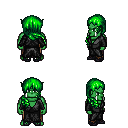
a pixel art fantasy rpg character, male body template, orc, green skin, gray robe, robe skirt, green right-swept hairstyle, ghillies, four views (front, back, left, right), 2x2 character sprite sheet, small pixel art, hard edges, no anti-aliasing